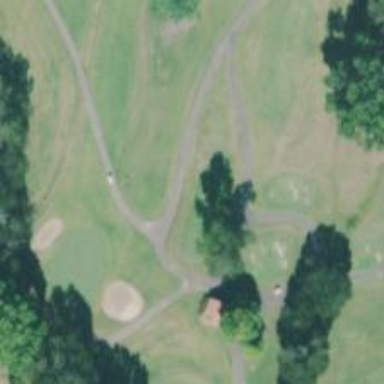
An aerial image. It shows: Service road used as golf cart path.